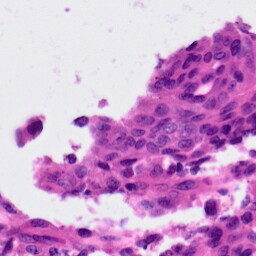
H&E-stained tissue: Ovarian